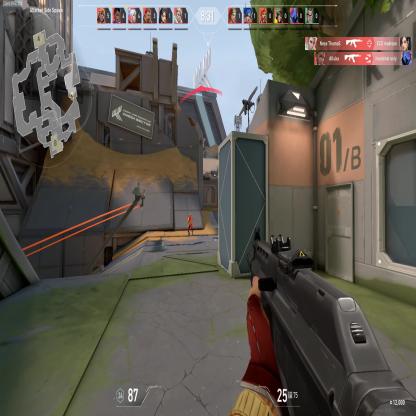
Label: enemy